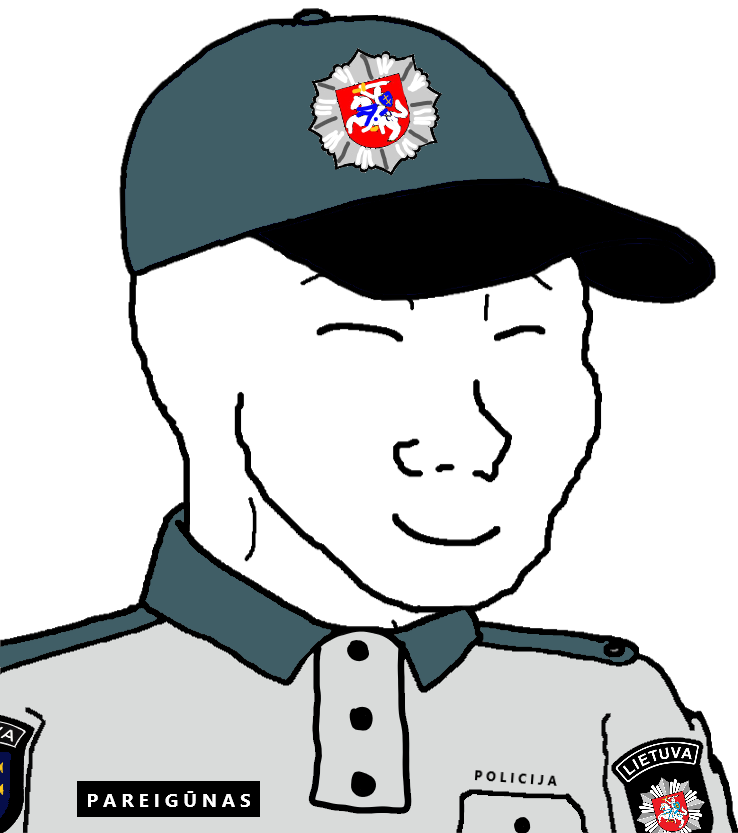
Label: 5_Bloomer